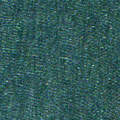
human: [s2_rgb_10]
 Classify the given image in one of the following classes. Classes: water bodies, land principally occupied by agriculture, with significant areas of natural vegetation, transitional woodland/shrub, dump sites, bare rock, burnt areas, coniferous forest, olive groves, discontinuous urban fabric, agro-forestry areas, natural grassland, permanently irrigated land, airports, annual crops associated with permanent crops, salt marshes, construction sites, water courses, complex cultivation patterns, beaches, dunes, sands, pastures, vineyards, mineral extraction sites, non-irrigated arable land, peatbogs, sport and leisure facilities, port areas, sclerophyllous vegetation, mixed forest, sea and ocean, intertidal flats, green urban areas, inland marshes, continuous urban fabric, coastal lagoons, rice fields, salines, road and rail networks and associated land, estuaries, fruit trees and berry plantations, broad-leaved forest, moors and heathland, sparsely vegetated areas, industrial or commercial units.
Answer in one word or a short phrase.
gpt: sea and ocean